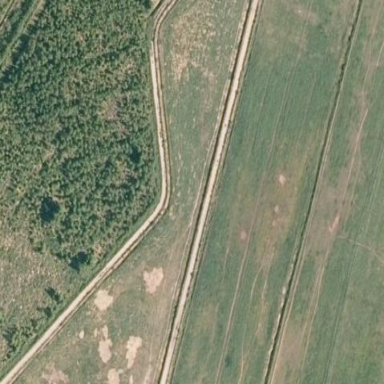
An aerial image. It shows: Forest area.